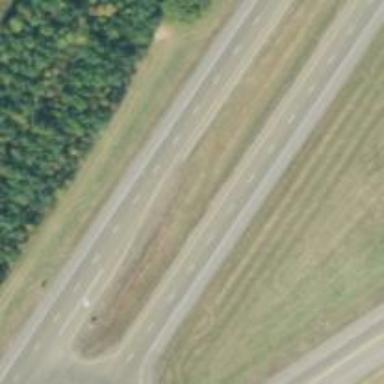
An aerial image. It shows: Asphalt dual carriageway categorized as trunk highway.